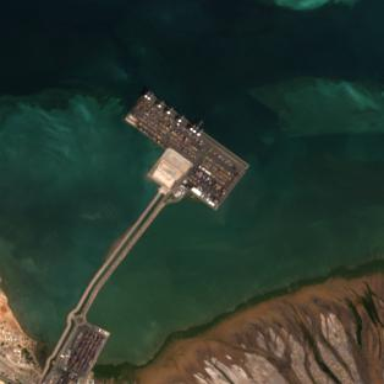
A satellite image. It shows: Container in port area.